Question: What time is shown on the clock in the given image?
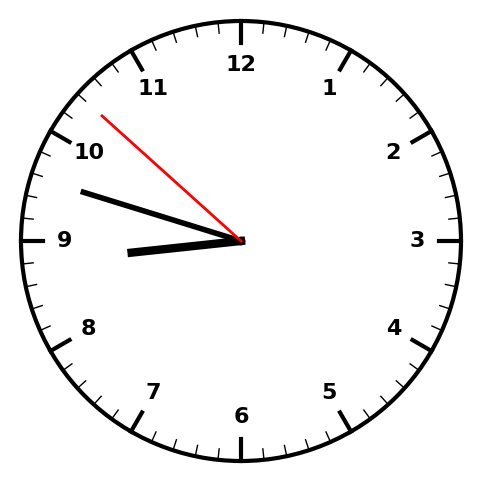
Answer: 08:47:52